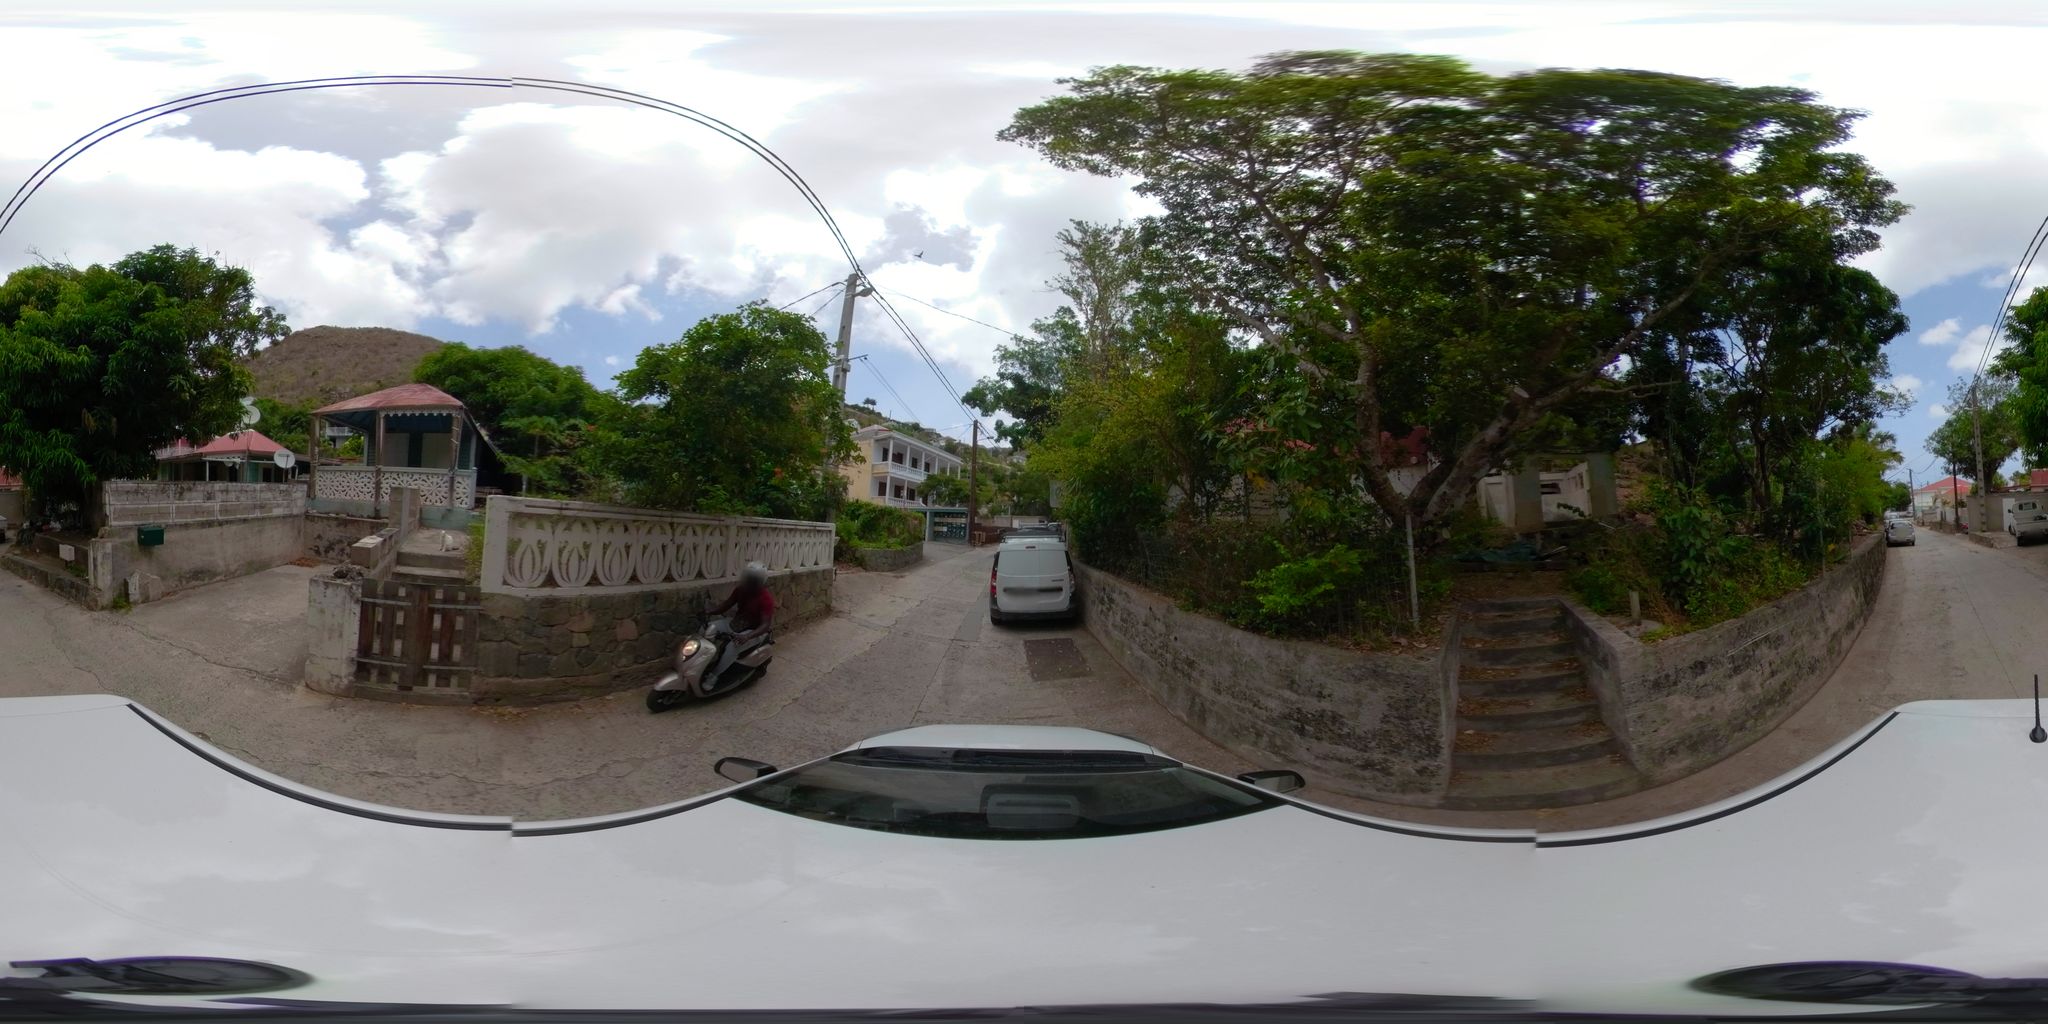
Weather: cloudy
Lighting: day
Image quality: slightly poor
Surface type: driving surface
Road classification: residential
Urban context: semi-dense urban cluster
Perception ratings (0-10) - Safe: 0.28, Lively: 2.38, Beautiful: 7.3, Boring: 5.65, Depressing: 4.35, Wealthy: 3.15